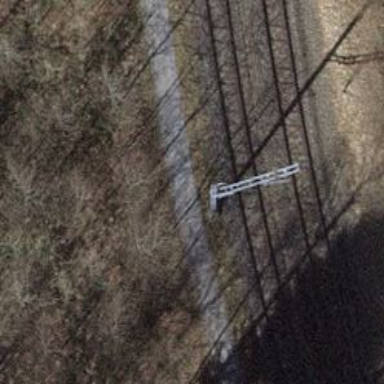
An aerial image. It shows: Catenary mast for power lines.